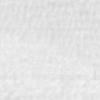
Label: no_change